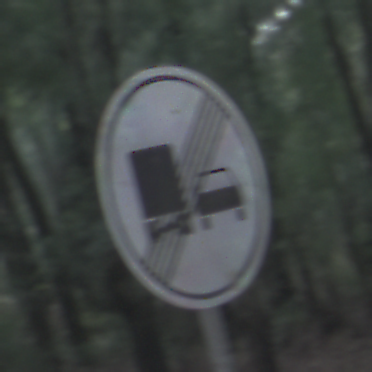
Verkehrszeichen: EndeUeberholverbotKraftfahrzeuge
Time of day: SunriseSunset
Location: Outdoor (Nature)
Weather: NotSpecified
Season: Autumn
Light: Natural